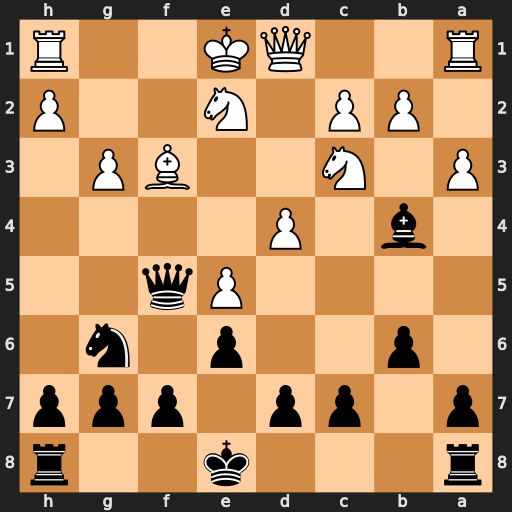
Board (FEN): r3k2r/p1pp1ppp/1p2p1n1/4Pq2/1b1P4/P1N2BP1/1PP1N2P/R2QK2R
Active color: b
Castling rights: KQkq
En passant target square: -
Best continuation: Qxf3 Rf1 Bxc3+